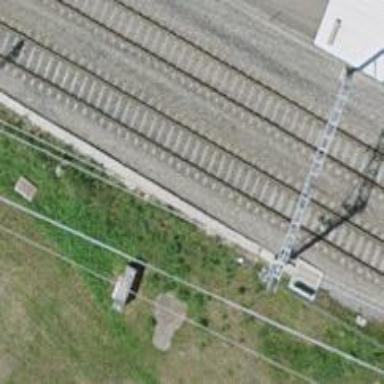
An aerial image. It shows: Single-track electrified railway with contact line.